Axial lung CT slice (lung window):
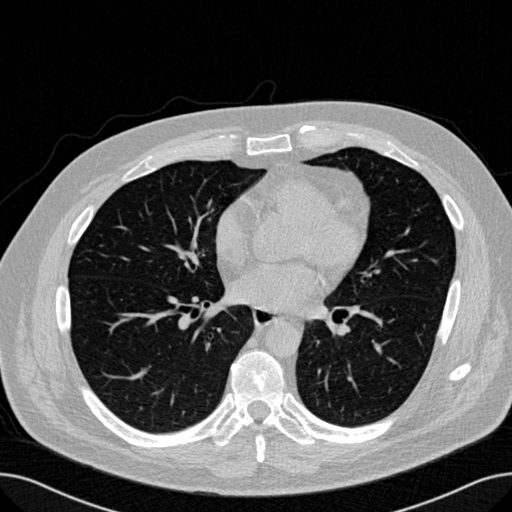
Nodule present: no